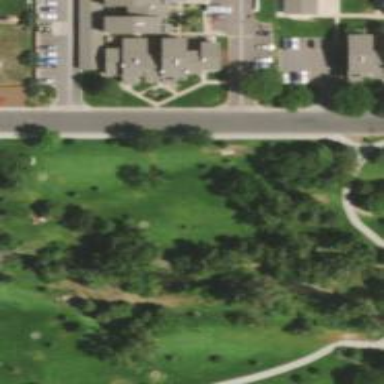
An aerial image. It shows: Disc golf basket.